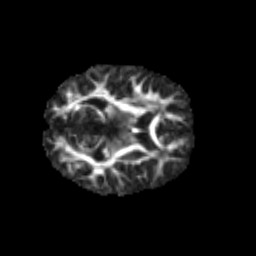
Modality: FA
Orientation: axial
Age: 7
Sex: male
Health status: healthy